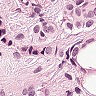
Metastatic tissue present: yes